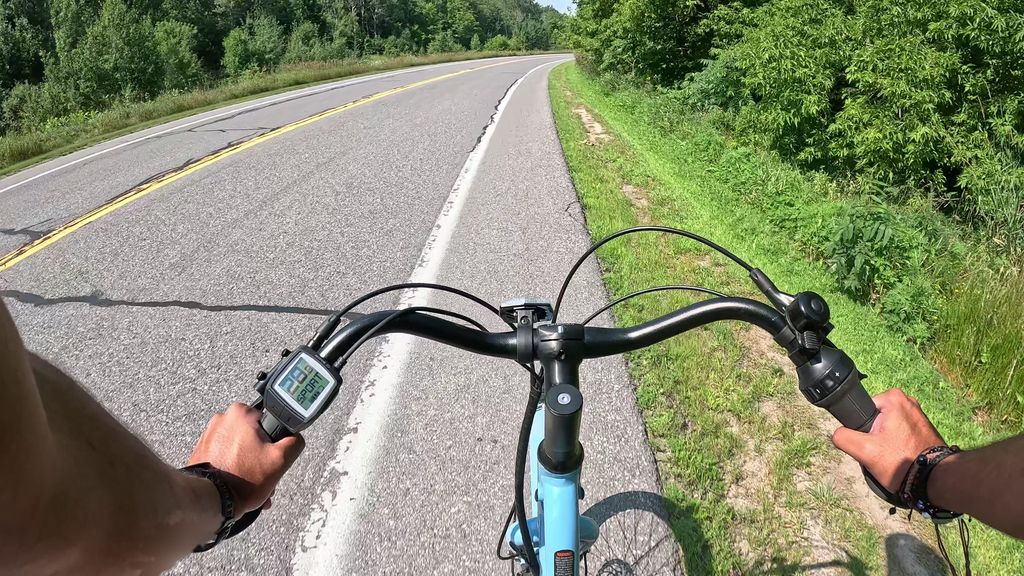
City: ottawa-gatineau